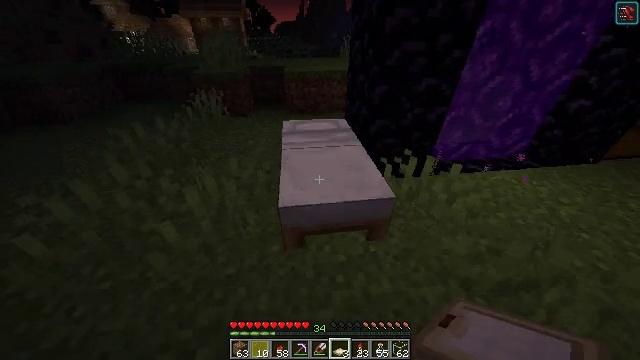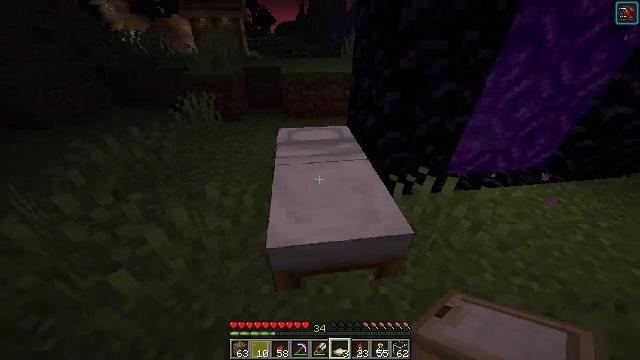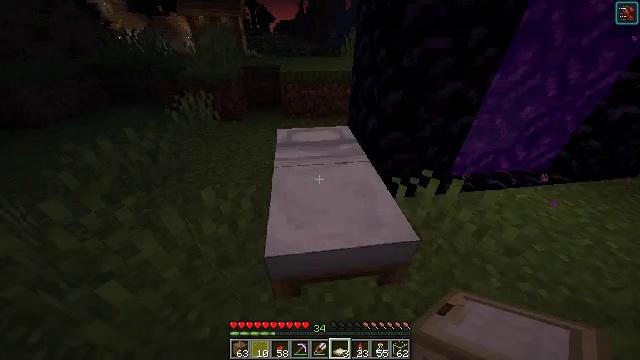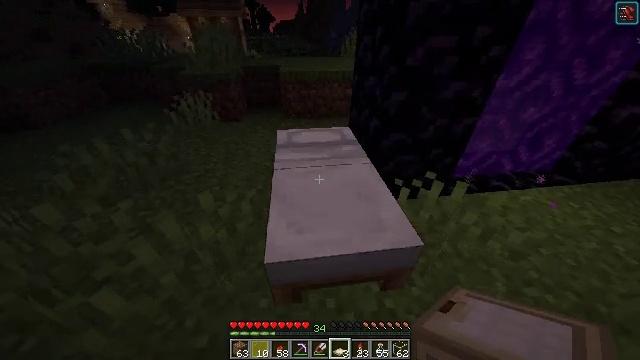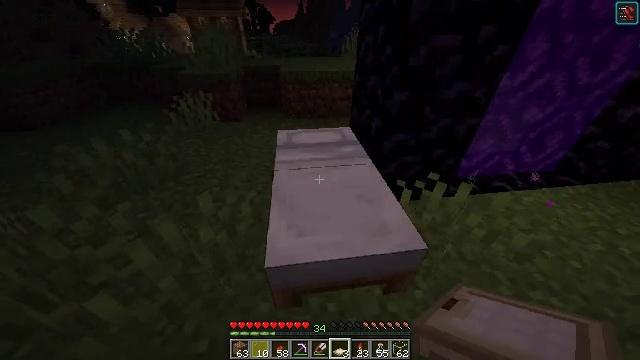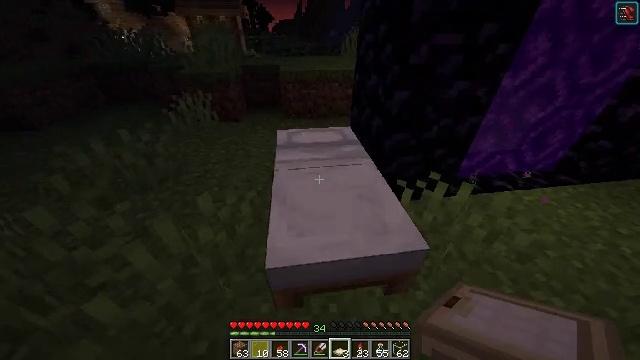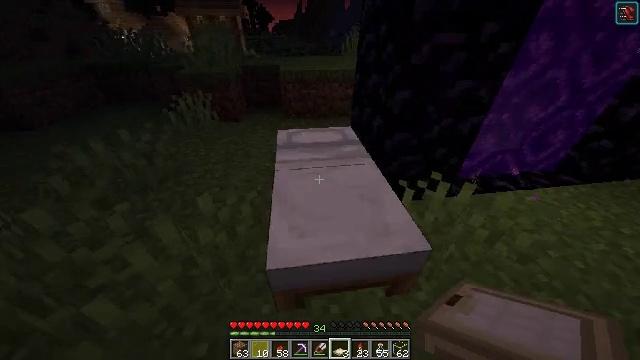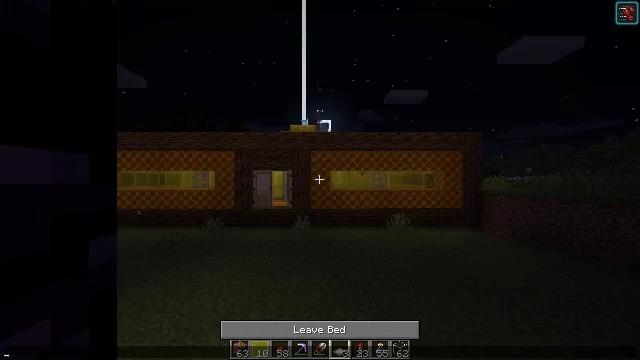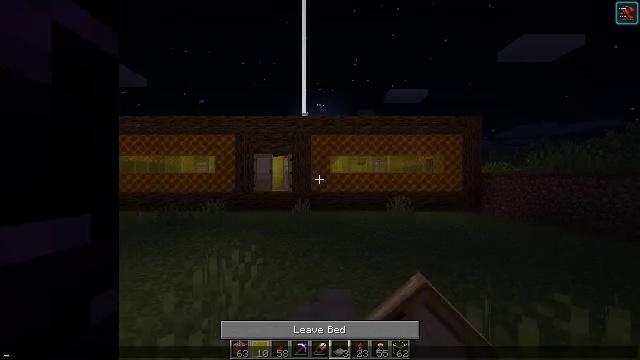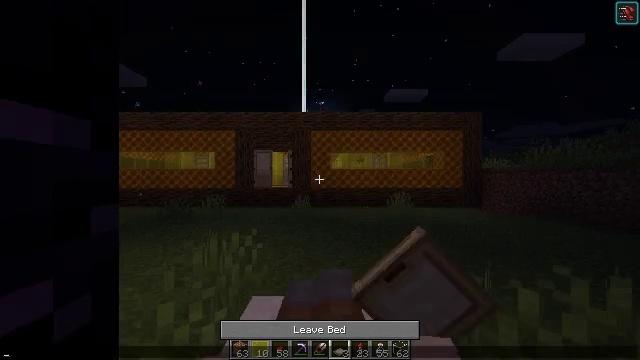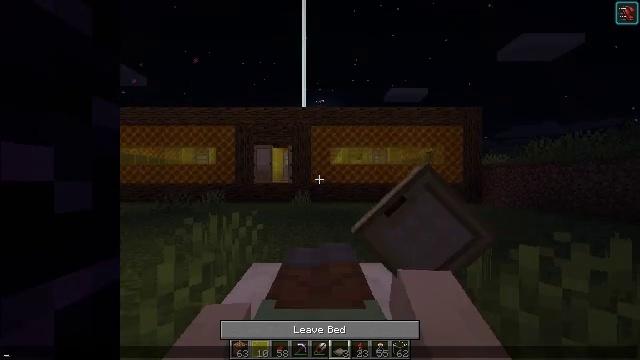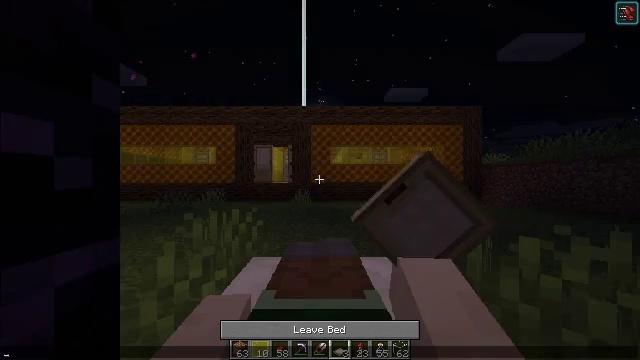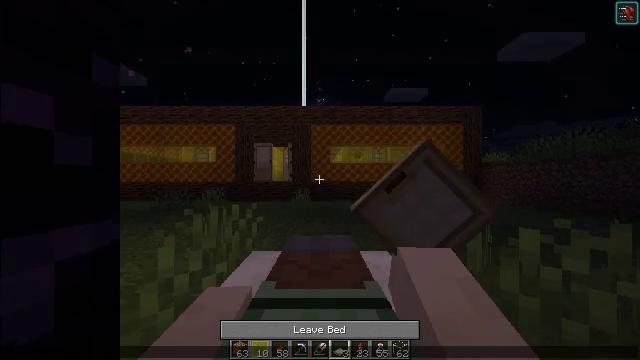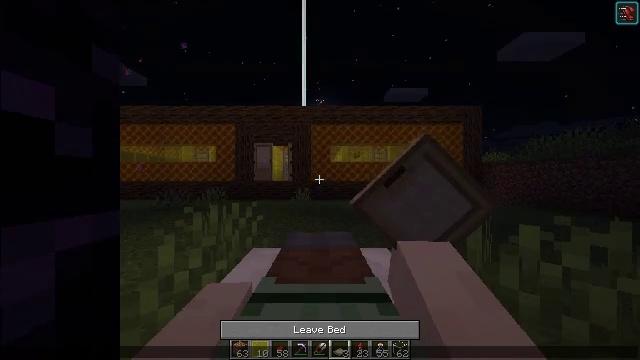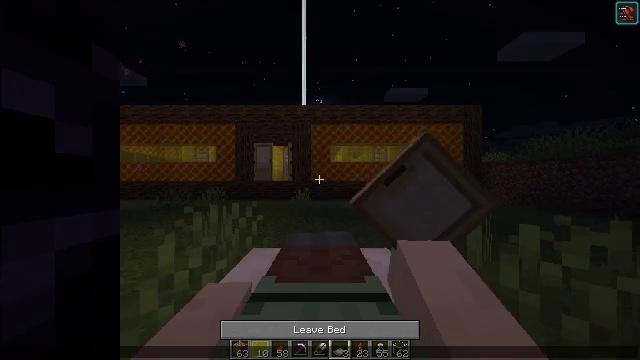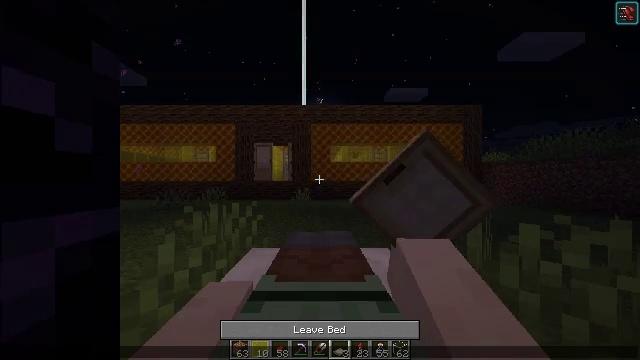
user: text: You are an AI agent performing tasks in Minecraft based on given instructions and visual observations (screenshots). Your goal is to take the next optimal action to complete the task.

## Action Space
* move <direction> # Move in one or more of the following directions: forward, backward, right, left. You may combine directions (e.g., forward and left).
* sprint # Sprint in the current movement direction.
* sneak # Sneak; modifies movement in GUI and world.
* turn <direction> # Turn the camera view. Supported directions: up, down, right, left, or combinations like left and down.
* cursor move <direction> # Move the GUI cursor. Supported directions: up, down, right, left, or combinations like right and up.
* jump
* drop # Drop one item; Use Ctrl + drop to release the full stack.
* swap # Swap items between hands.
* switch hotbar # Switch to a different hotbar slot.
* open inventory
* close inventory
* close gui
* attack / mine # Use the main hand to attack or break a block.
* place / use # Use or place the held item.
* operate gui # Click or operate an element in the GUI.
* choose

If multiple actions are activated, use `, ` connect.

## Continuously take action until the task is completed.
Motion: motion action
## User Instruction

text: Attack the yellow stained glass to gather it.
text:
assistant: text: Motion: use / place
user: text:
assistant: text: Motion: use / place
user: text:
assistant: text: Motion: use / place
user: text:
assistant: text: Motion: no_op
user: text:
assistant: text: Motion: no_op
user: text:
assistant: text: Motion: no_op
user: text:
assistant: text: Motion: no_op
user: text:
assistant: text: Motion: open gui
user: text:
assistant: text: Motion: no_op
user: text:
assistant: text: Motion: no_op
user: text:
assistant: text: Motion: no_op
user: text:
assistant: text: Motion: no_op
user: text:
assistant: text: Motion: no_op
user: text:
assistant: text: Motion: no_op
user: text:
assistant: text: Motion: no_op
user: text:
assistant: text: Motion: no_op
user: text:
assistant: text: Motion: no_op
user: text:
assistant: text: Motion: no_op
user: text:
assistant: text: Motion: no_op
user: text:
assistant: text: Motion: no_op
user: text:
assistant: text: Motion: no_op
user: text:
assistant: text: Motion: no_op
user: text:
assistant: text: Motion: no_op
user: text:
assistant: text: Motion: no_op
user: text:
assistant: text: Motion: no_op
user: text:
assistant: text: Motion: no_op
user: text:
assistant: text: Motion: no_op
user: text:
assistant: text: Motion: no_op
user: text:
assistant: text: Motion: no_op
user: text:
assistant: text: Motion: no_op